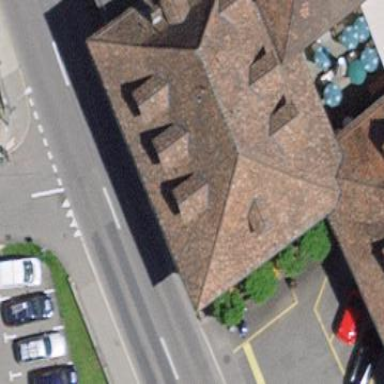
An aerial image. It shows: Commercial building.